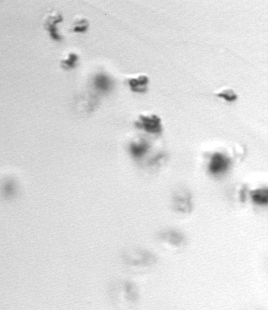
Label: Phaeocystis